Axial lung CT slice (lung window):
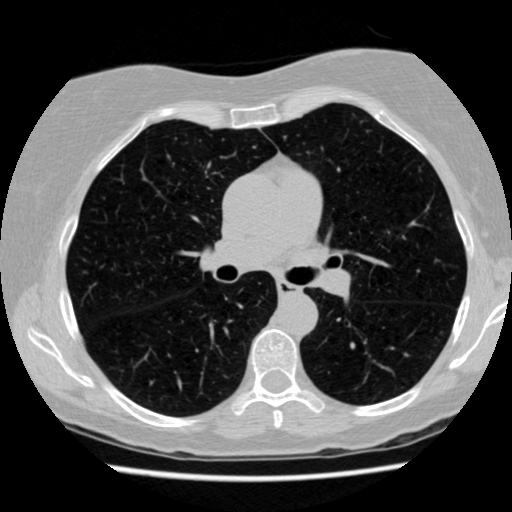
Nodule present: no